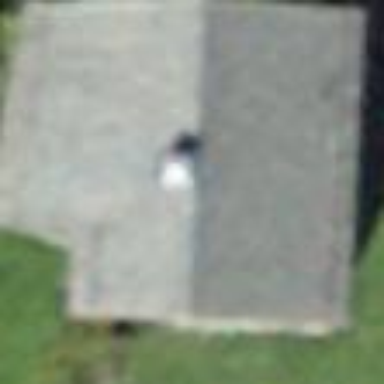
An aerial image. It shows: Simple house.